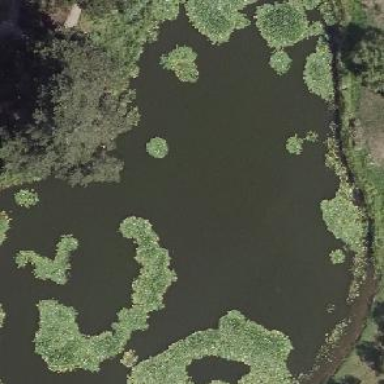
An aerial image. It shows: Pond surrounded by natural water.